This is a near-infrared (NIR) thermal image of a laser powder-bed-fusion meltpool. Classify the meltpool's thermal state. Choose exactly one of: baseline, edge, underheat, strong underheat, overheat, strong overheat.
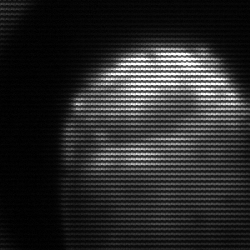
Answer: edge